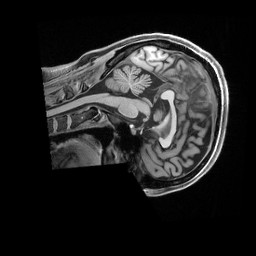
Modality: T1w
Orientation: sagittal
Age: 38
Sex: female
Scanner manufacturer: siemens
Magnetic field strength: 3 T
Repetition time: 2.5 s
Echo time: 0.00296 s